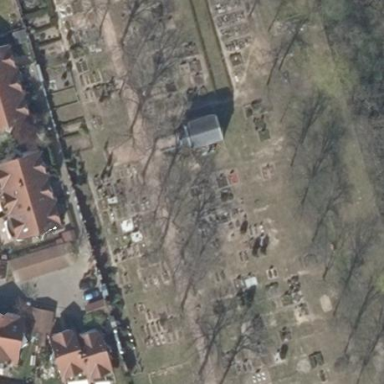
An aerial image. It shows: Cemetery.